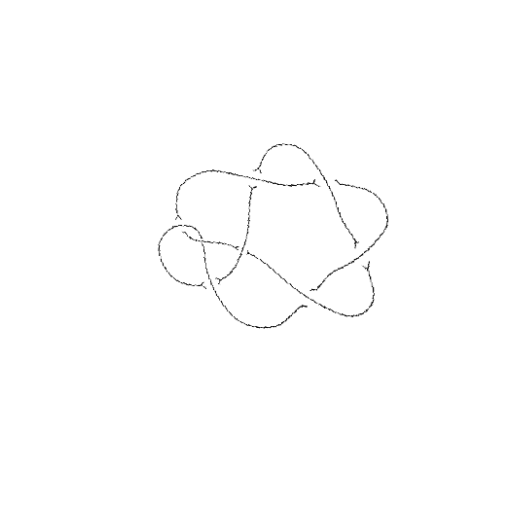
Crossing number: 8